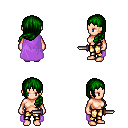
a pixel art fantasy rpg character, female body template, human, light skin, lavender cape, gold greaves, green left-swept hairstyle, dagger, four views (front, back, left, right), 2x2 character sprite sheet, small pixel art, hard edges, no anti-aliasing